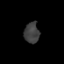
Tissue: prostate
Cell type: T cells
Senescence score: 0.3435
Nuclear area (px): 305
Mean DAPI intensity: 62.898